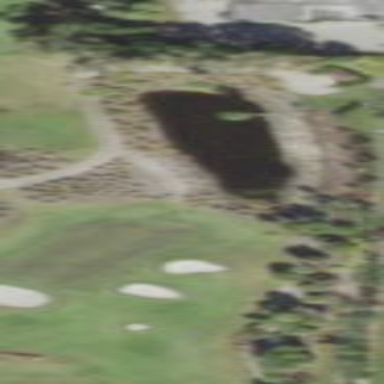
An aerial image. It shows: Golf bunker filled with sandy terrain.